Current action and preconditions to check: trajectory_clear

Your task: For each precondition in the list above, predict whether it will hold at this action.

Consider the current scene as observed from the mobile robot's camera, and analyze the predicted future states of all dynamic agents (e.g., people, animals, vehicles, or any moving entities) within the NEXT SECOND.

IMPORTANT: Only answer "very likely" if you are absolutely certain—based on strong, clear evidence—that a dynamic agent will violate the precondition in the predicted future state. Do NOT answer "very likely" for unlikely, ambiguous, or low-probability risks.

Ask yourself for each precondition: Is there a high probability, with clear and convincing evidence, that the predicted future states of any dynamic agent will interfere with the predicted future state of the currently executing action within the NEXT SECOND, causing that precondition to fail?

Assess the risk level based on these predictions. Use "likely" or "very likely" if motions create a clear risk of interference.

Use "neutral" or "improbable" if agents are nearby but their predicted paths are clearly diverging or non-conflicting.

Failure Risk Categories: "very improbable", "improbable", "neutral", "likely", "very likely"

Answer Format: Output ONLY the probability_of_failure value from these categories: "very improbable", "improbable", "neutral", "likely", "very likely"

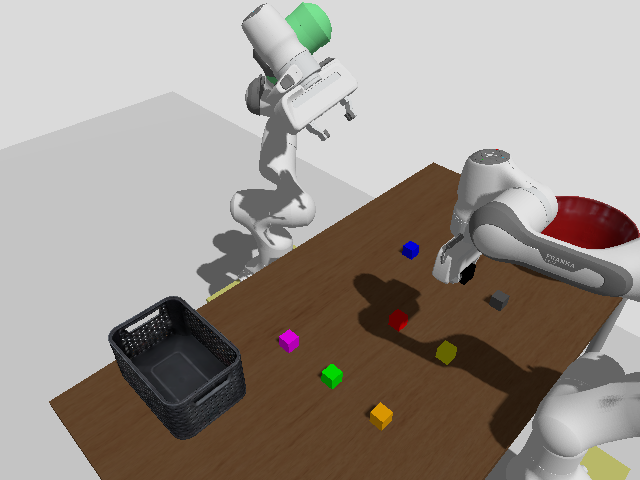

Answer: very improbable